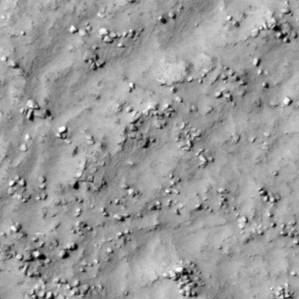
Label: non_frost